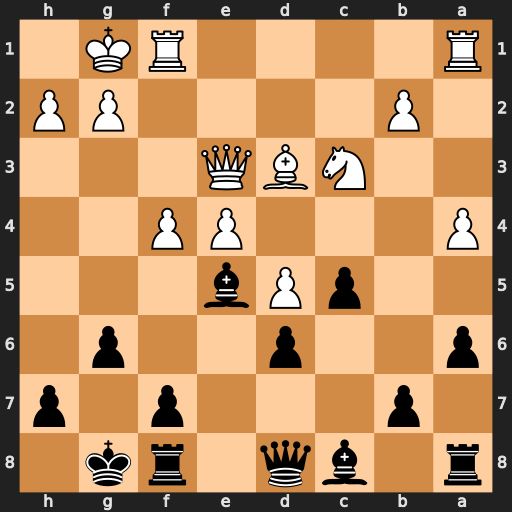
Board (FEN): r1bq1rk1/1p3p1p/p2p2p1/2pPb3/P3PP2/2NBQ3/1P4PP/R4RK1
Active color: b
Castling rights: -
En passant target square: -
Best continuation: Bd4 Qxd4 cxd4